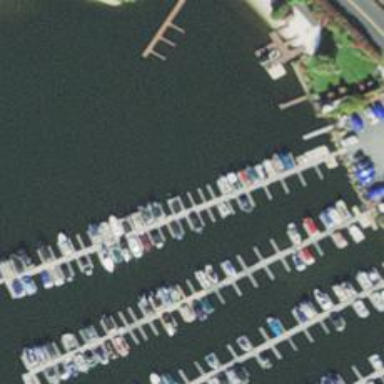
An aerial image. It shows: Man-made pier.